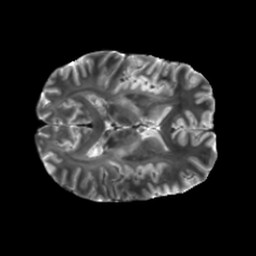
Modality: T2w
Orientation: axial
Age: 25
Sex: female
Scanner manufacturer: siemens
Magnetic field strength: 6.98 T
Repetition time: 7.776 s
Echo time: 0.076 s